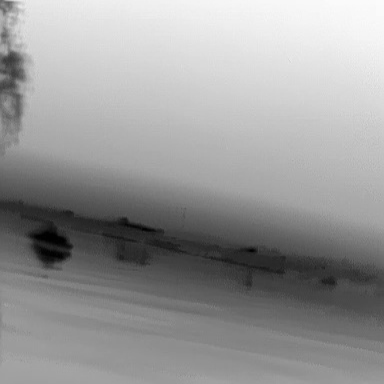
There is a warship in the infrared image.